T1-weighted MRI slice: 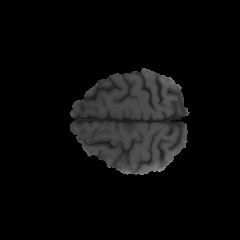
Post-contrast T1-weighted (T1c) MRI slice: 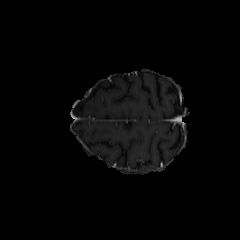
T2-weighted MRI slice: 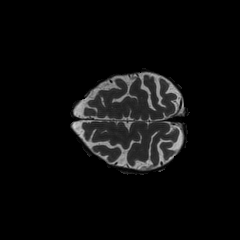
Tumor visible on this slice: no